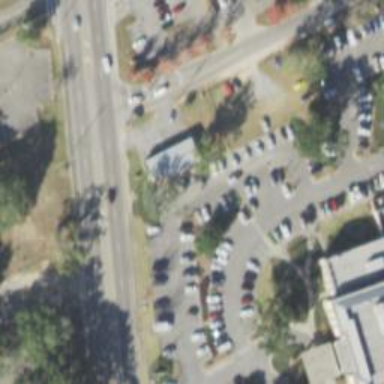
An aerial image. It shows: Parking space is available.